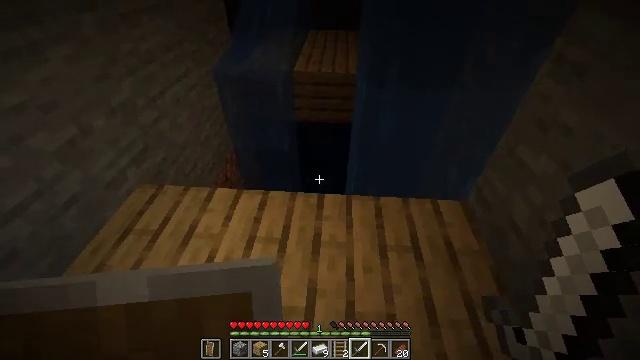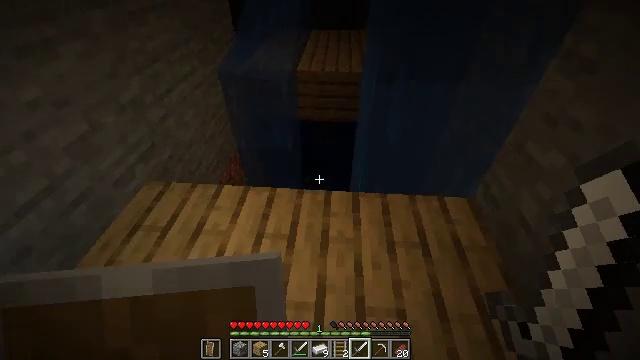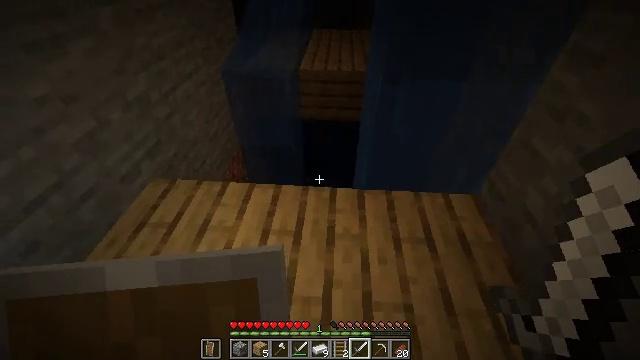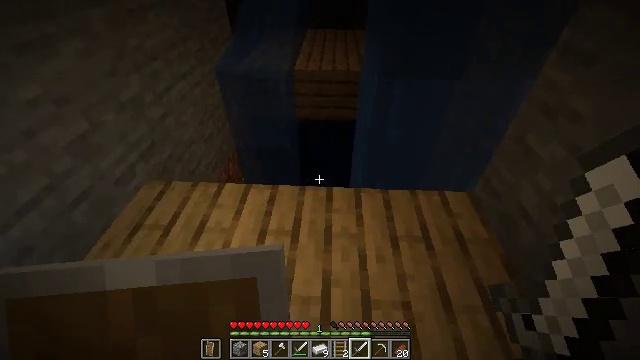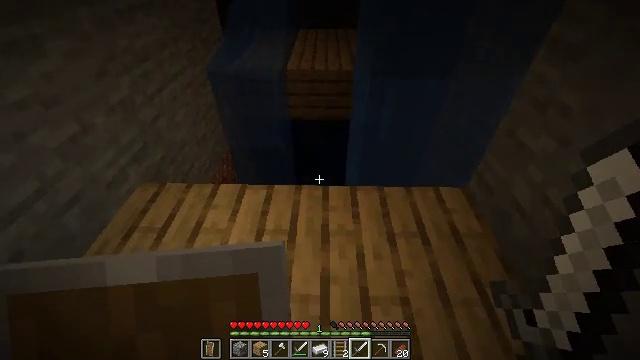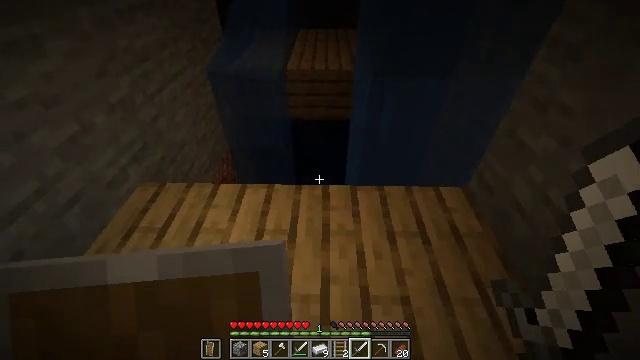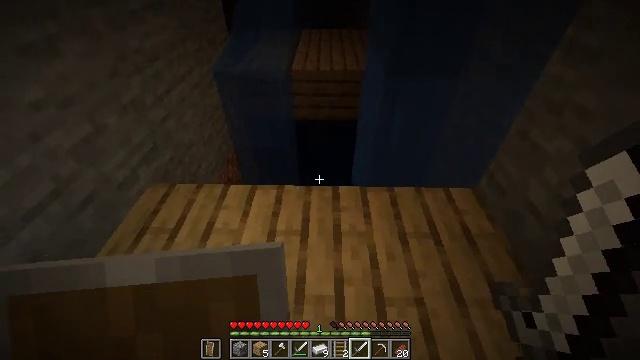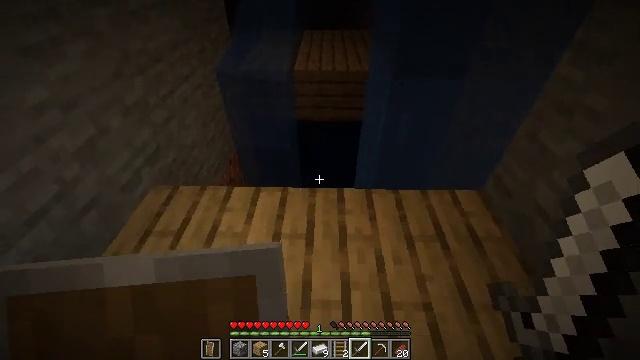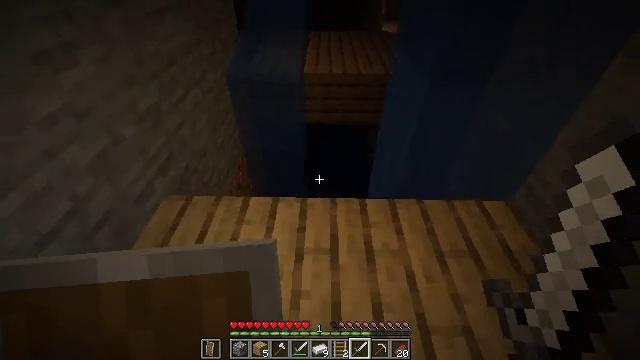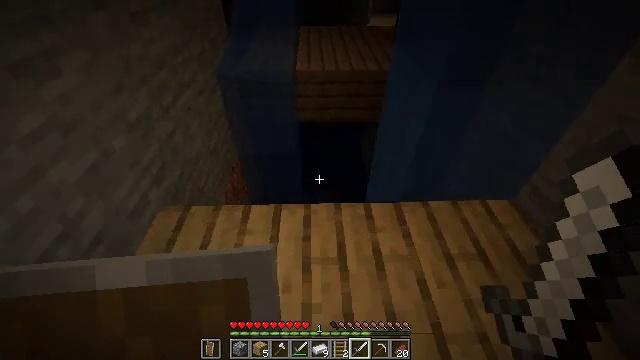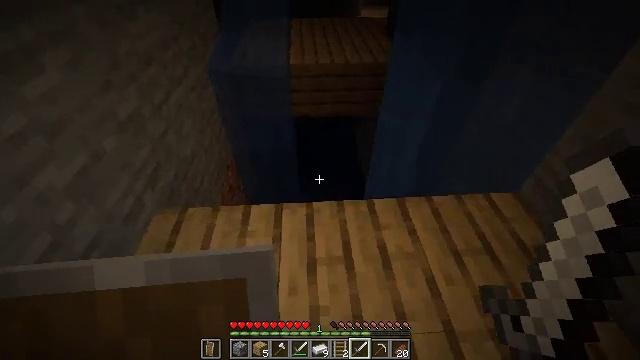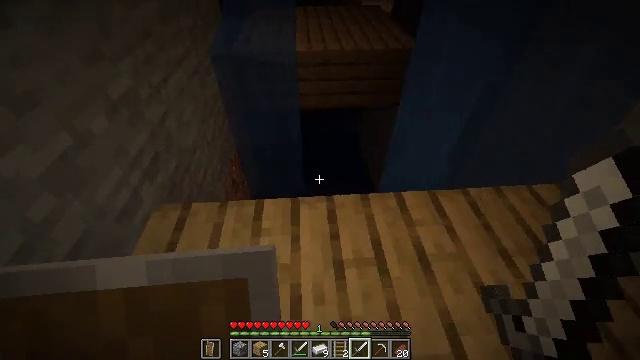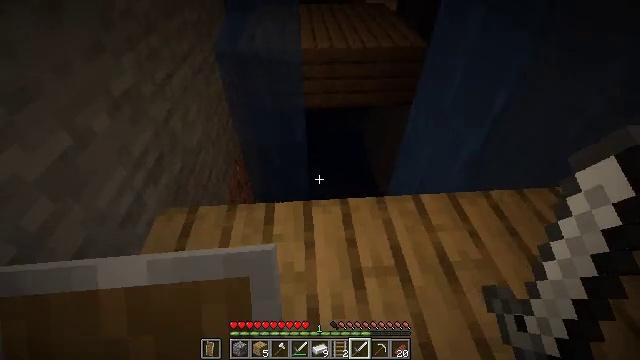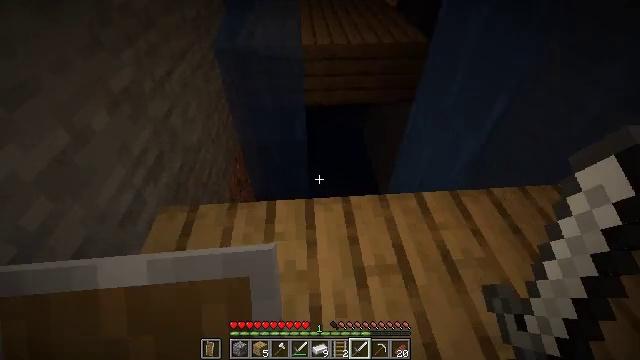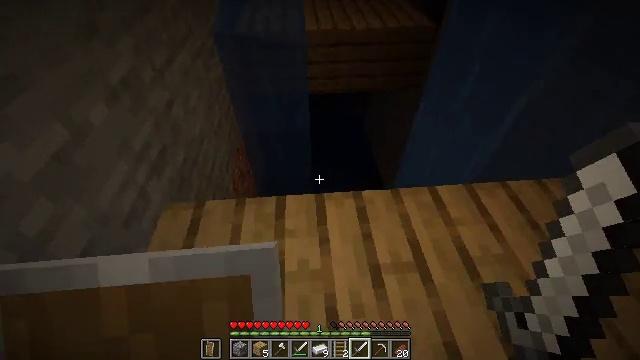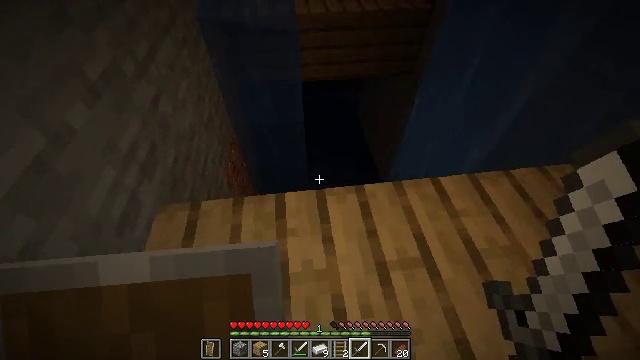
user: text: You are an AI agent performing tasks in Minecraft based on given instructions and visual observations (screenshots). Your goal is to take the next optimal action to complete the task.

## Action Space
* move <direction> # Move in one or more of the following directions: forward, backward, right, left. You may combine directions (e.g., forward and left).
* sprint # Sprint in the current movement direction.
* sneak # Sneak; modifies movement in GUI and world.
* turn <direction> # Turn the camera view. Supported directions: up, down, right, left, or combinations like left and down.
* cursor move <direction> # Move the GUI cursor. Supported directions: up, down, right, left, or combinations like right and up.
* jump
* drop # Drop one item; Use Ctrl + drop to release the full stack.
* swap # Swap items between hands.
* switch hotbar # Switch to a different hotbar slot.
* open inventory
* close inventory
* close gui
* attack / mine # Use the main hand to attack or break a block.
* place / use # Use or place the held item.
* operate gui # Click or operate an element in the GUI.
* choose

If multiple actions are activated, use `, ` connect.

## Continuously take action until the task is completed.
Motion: motion action
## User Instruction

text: Attack the spawner to disable it.
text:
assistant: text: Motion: no_op
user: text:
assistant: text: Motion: no_op
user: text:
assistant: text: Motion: turn right
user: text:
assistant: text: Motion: turn right
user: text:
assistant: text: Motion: no_op
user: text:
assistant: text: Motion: move left
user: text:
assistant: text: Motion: move forward and move left
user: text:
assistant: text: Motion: move forward and move left
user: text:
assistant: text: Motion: move forward and move left, sneak, turn right and down
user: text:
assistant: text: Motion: move forward and move left, sneak, turn right and down
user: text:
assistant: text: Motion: move forward and move left, sneak
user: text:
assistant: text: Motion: move forward and move left, sneak
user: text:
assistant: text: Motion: move forward and move left, sneak
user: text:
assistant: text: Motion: move forward, sneak, turn down
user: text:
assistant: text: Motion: move forward, sneak, turn right and down
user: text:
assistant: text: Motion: move forward, sneak
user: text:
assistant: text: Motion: move forward, sneak
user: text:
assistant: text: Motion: move forward, sneak
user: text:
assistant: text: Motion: move forward, sneak
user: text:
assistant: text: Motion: move forward, sneak
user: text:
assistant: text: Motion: move forward, sneak
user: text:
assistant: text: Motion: move forward, sneak
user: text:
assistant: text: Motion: move forward, sneak
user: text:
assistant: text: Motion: move forward, sneak
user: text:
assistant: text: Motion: sneak
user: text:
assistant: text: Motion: sneak, turn down
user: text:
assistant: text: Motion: sneak, turn down
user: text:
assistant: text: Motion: move back, sneak
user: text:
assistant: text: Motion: move back, sneak
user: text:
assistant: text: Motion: move back, sneak